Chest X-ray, AP view. Patient: 70 years old, sex M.
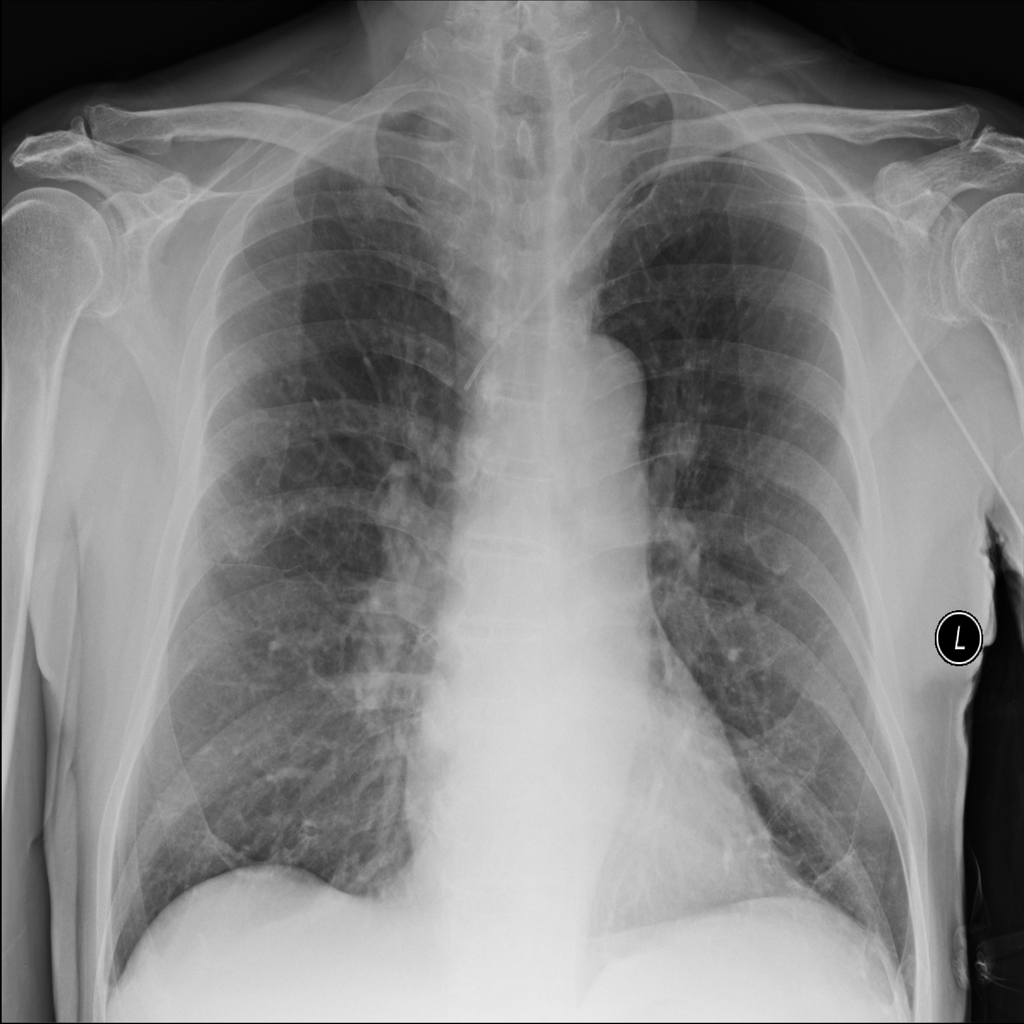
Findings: No Finding